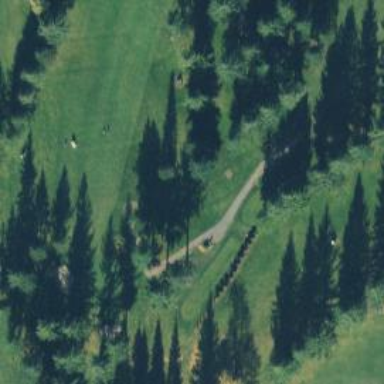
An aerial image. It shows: Pathway for golfing.